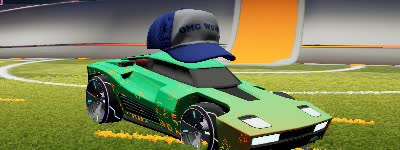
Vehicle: breakout